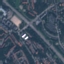
Label: Highway